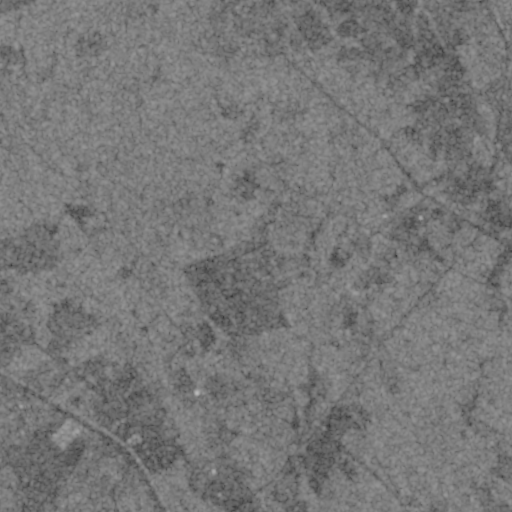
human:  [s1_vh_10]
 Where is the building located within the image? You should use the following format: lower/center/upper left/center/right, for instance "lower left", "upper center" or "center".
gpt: The building is located in the upper right of the image.
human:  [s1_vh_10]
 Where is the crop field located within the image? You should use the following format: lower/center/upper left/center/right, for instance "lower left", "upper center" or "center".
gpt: There is no crop field in the image.

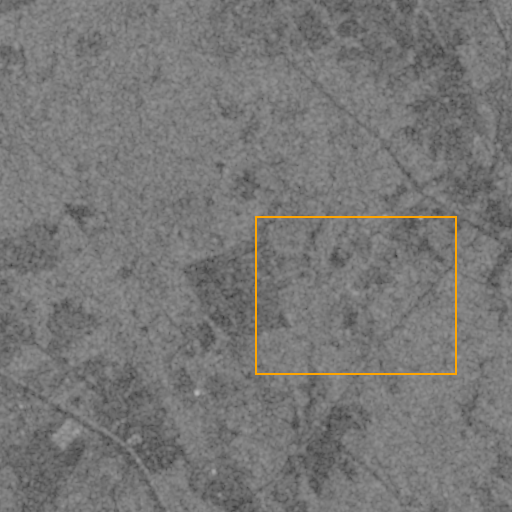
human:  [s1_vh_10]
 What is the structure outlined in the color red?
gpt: There is no red outline.
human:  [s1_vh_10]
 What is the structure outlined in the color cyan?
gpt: There is no structure outlined in cyan.